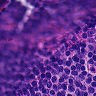
Metastatic tissue present: no